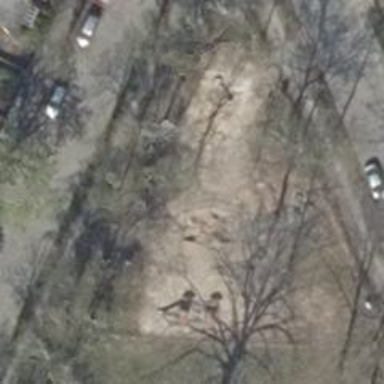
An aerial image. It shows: Playground with playhouse.